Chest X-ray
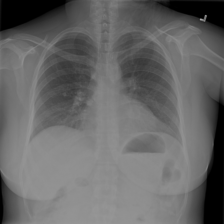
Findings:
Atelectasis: negative
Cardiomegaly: negative
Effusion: negative
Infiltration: negative
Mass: negative
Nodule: negative
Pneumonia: negative
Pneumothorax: negative
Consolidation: negative
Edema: negative
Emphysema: negative
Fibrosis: negative
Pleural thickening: negative
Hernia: negative